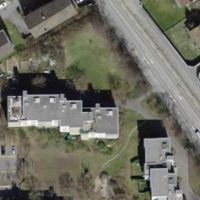
EUNIS habitat code: 54
Species observed at this site:
Polistes dominula